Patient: sex F, age 33
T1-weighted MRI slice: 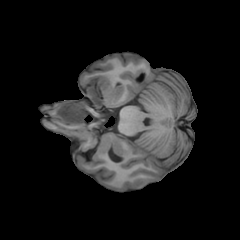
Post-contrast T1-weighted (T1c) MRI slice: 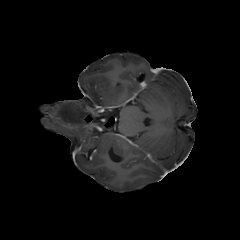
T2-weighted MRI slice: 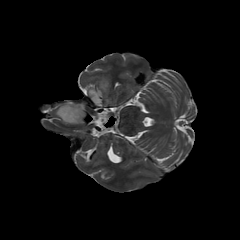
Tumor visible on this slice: yes
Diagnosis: Astrocytoma, IDH-mutant
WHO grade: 4